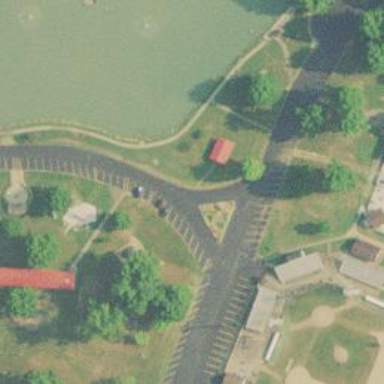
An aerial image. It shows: Flag memorial with historic significance.